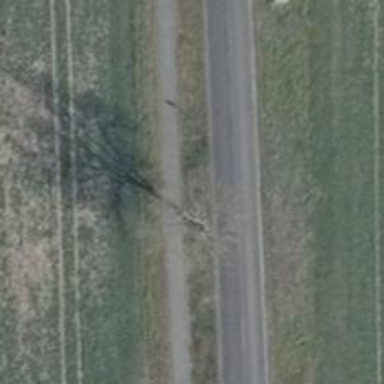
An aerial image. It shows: Beautiful tree in nature.